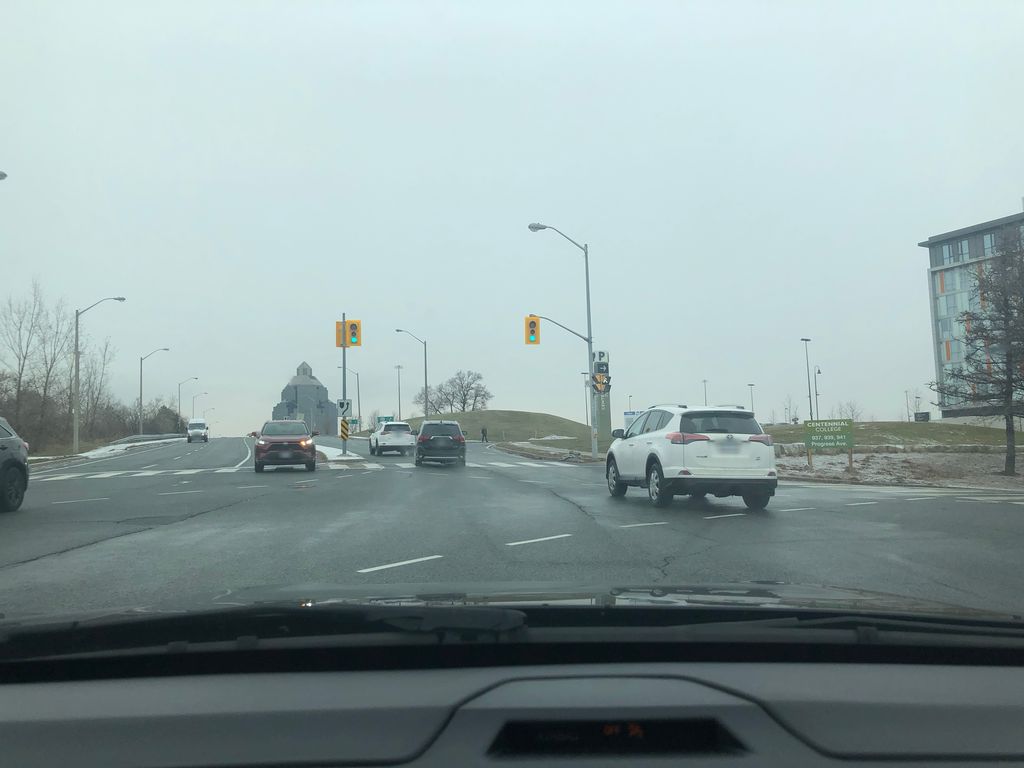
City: toronto